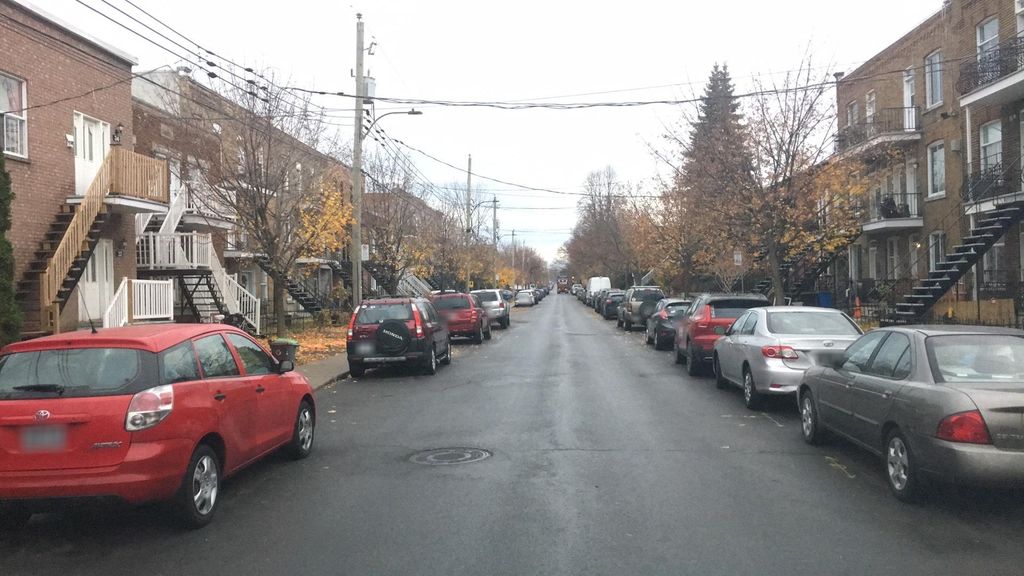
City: montreal